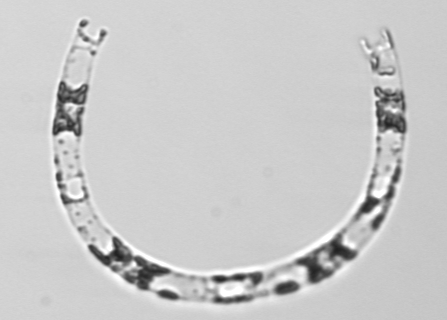
Label: Eucampia